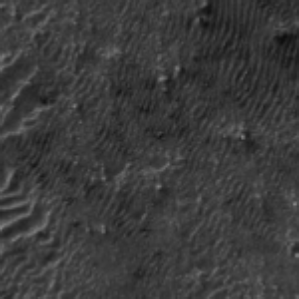
Label: frost